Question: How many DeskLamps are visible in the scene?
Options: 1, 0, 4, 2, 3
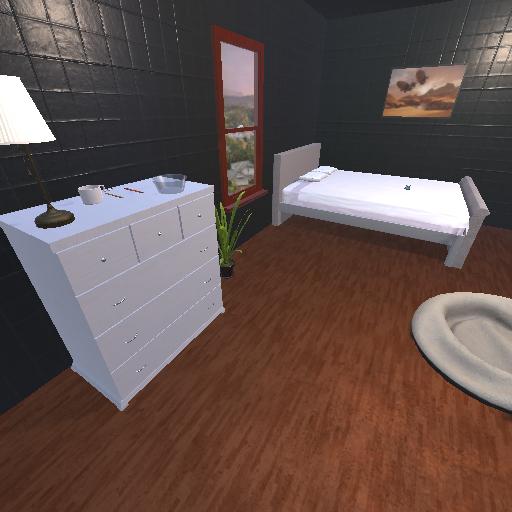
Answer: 1